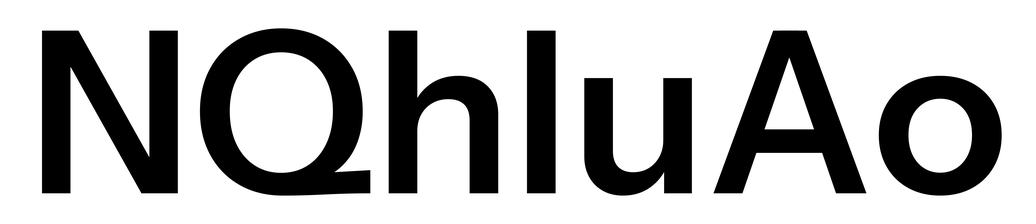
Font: InstrumentSans_SemiBold